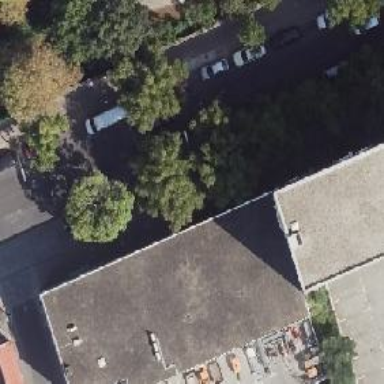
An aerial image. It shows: There is parking obstacle present.